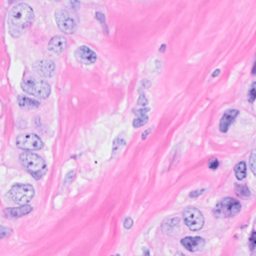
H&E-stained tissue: Breast